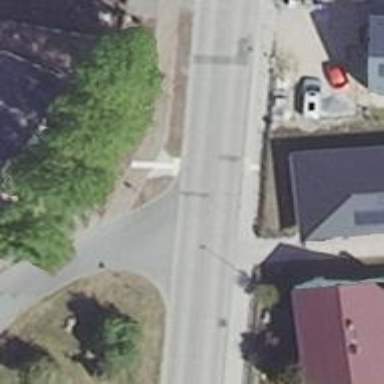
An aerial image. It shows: Unmarked road crossing.